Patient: sex M, age 49
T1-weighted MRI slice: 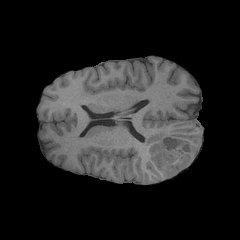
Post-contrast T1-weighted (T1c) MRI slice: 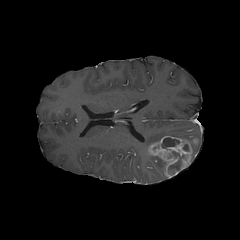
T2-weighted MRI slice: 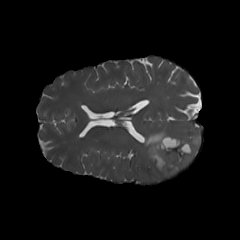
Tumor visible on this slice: yes
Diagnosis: Glioblastoma, IDH-wildtype
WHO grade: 4